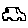
Label: car